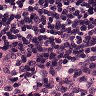
Metastatic tissue present: no